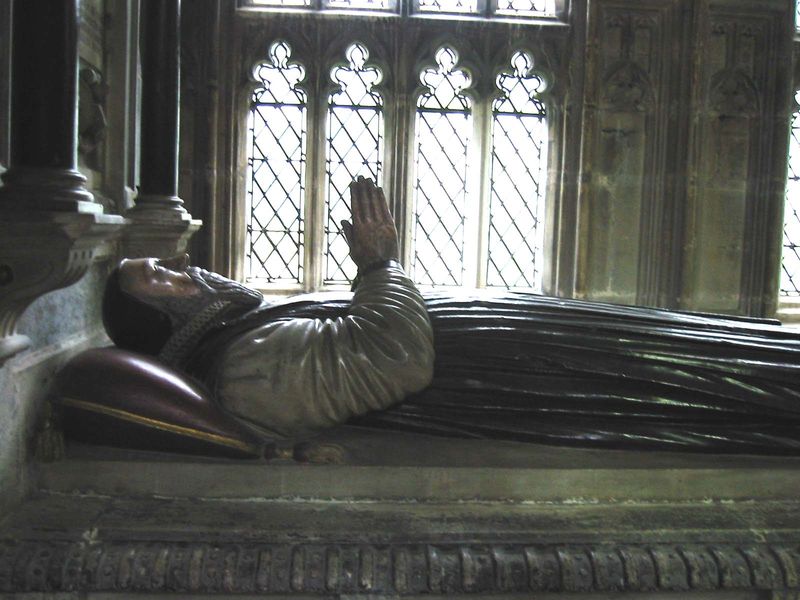
Titel: Kathedrale von Gloucester
Standort: Gloucester, Kathedrale (EU - GB)
Schlagwörter: mann, schatten, schlaf, fenster, glas, licht, marmor, nase, säule, säulen, rot, haube, muster, ornament, rock, bart, wand, arme, falten, kragen, stein, tod, toter, ärmel, hände, gitter, kirche, fransen, gewand, haare, mantel, gotik, renaissance, skulptur, farbe, bischof, kissen, könig, kloster, denkmal, beten, gebet, fürst, sarg, grab, totenbett, mittelalter, bommel, konsole, basis, mausoleum, sakral, grabmal, krypta, sarkophag, tumba, dreipaß, betender, liegender, verstorbener, grabfigur, ne, schattren